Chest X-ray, PA view. Patient: 56 years old, sex F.
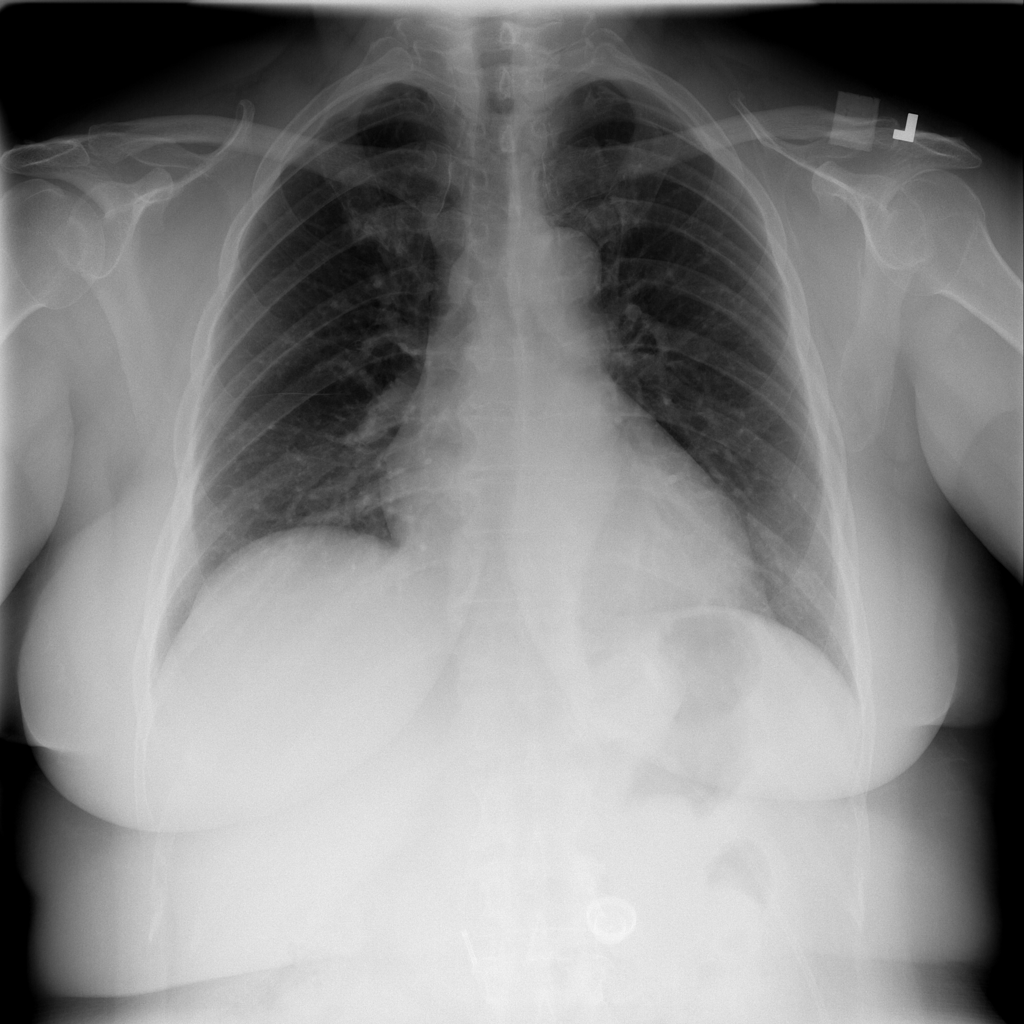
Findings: No Finding